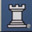
Piece: wR